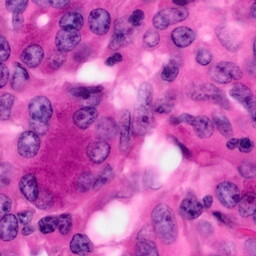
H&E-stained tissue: Pancreatic